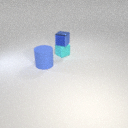
large blue rubber cylinder in front of small cyan rubber cube